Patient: sex F, age 65
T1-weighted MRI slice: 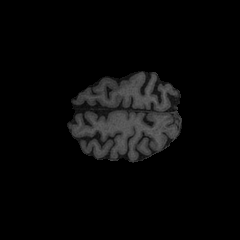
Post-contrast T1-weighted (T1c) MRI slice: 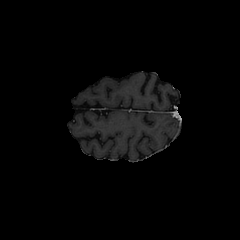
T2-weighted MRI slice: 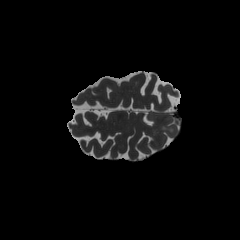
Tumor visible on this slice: yes
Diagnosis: Glioblastoma, IDH-wildtype
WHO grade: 4